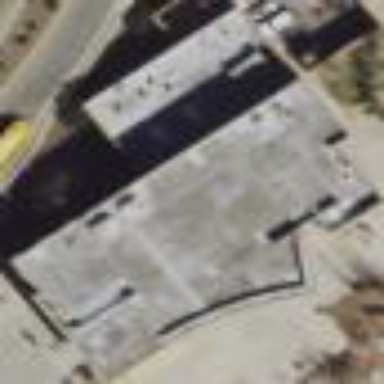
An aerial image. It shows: School building.